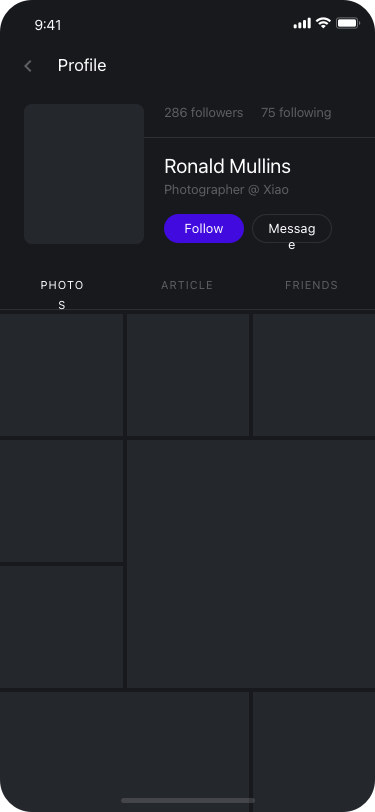
Text in this UI design:
Profile
Ronald Mullins
Photographer @ Xiao
Follow
Message
286 followers
75 following
Photos
Articles
Friends